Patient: sex F, age 57
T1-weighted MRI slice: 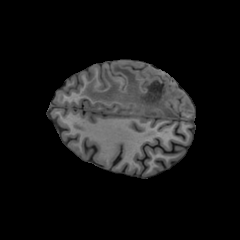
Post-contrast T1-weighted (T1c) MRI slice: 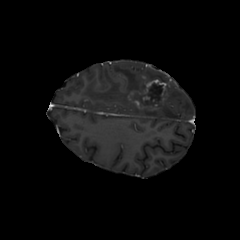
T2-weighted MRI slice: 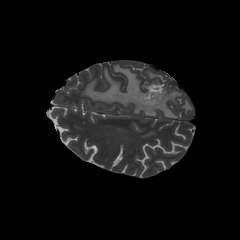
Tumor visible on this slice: yes
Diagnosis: Glioblastoma, IDH-wildtype
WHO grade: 4